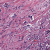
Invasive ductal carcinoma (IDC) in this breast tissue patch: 1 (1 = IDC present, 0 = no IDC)